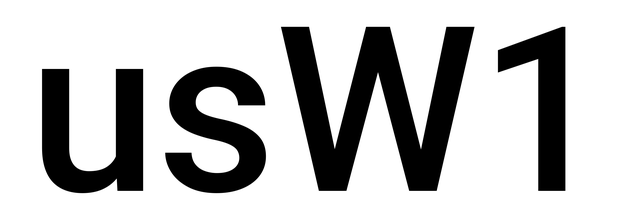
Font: Roboto_Medium